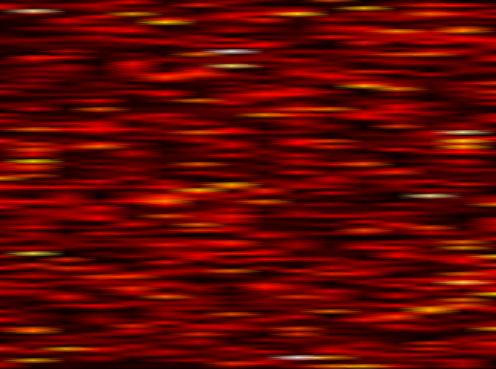
Label: FBMC